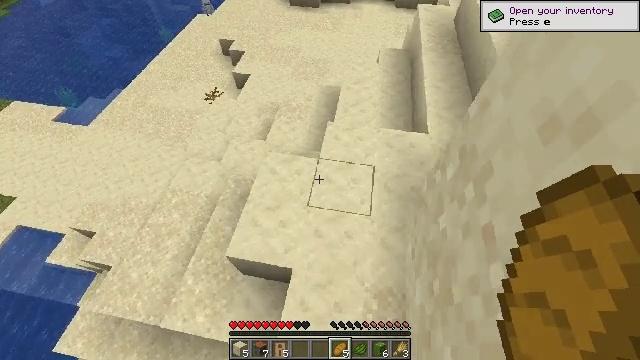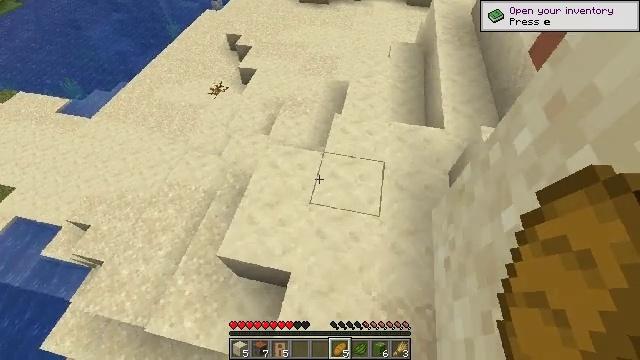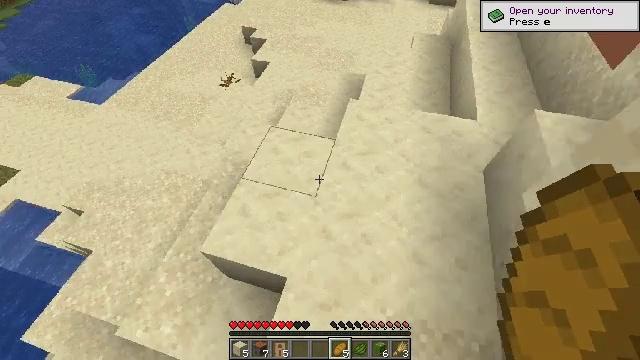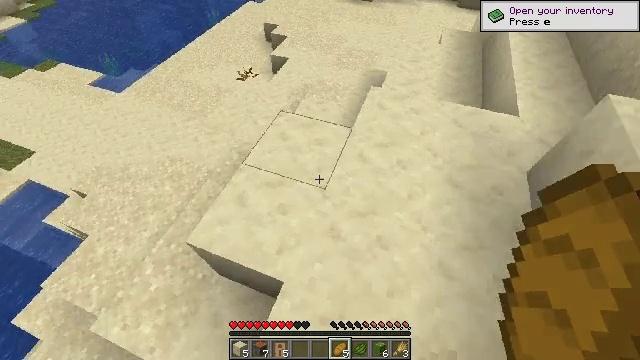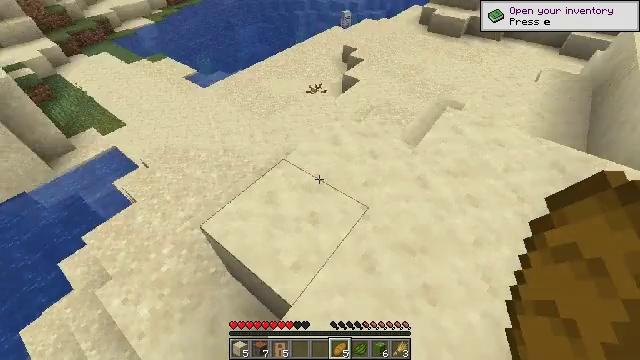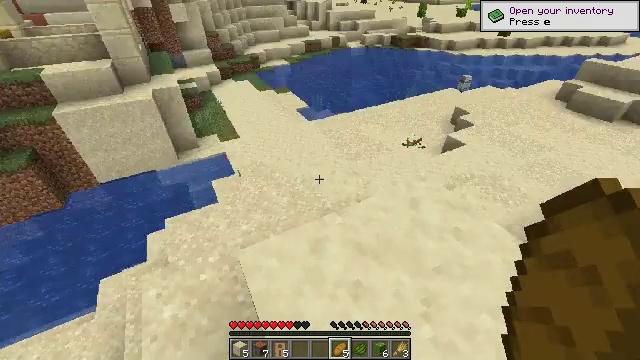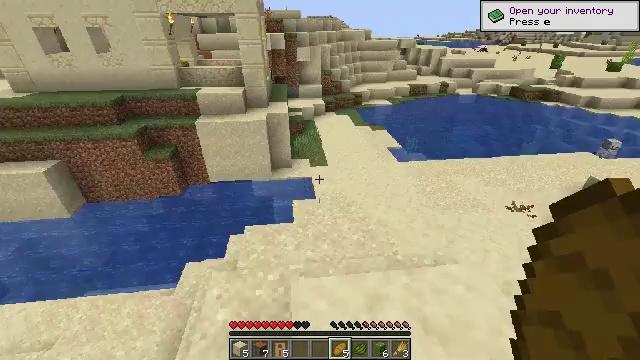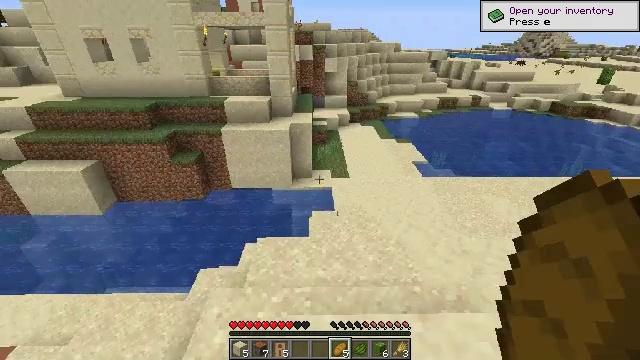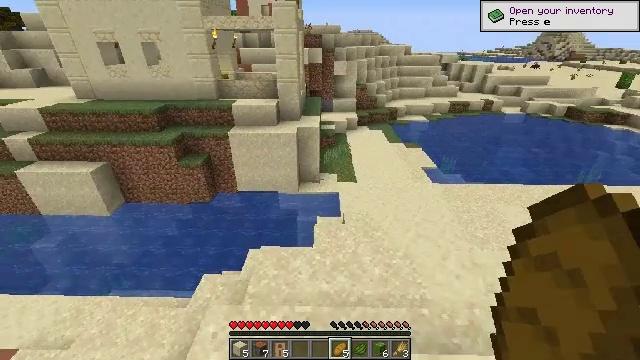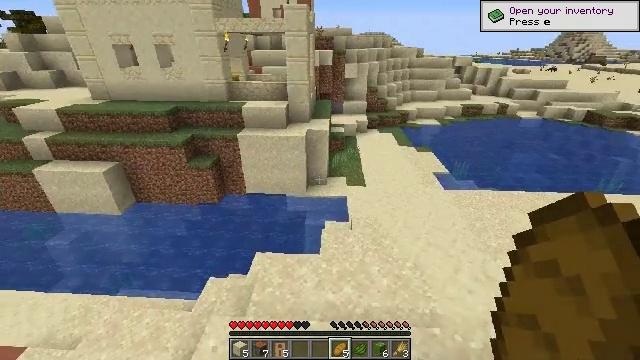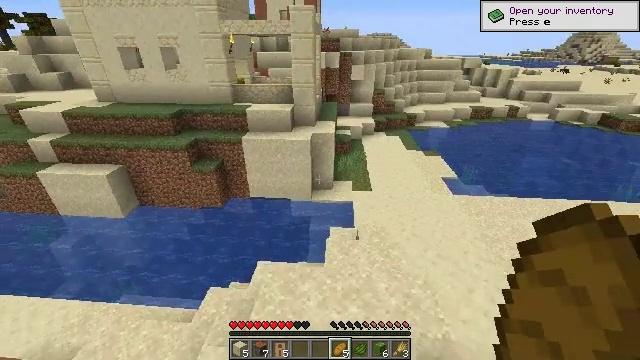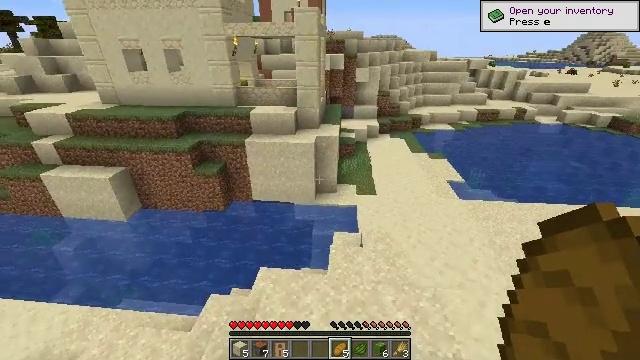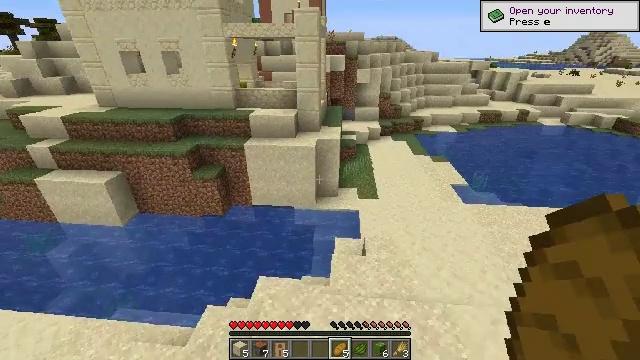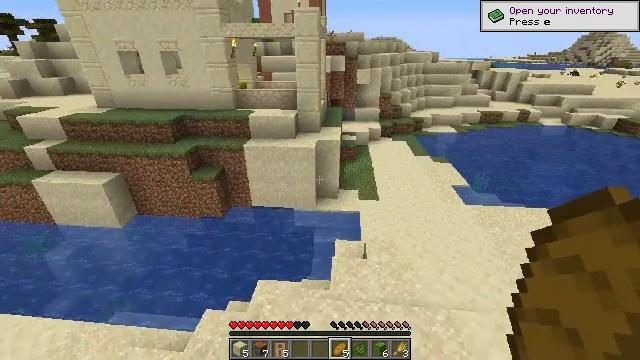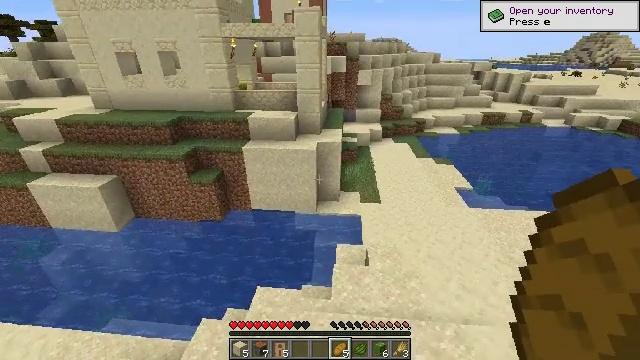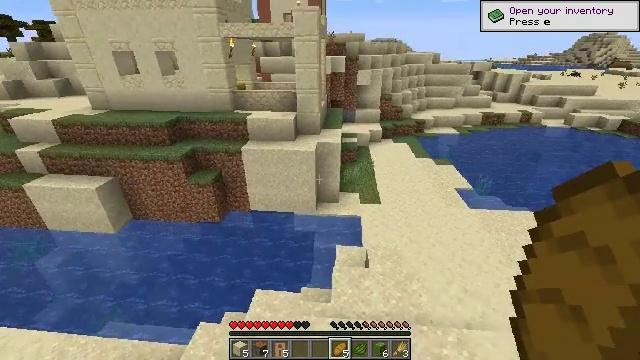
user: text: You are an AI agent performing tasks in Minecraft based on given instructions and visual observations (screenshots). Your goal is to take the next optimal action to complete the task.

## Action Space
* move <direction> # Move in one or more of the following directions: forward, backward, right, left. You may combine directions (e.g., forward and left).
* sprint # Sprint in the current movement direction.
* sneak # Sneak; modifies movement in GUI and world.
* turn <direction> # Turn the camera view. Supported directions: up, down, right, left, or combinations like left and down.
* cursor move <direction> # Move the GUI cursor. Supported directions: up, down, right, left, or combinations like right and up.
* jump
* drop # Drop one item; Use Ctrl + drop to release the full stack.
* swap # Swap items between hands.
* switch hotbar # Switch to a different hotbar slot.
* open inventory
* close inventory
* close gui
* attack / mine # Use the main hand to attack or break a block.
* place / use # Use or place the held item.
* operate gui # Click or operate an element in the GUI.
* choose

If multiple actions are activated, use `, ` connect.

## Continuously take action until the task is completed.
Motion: motion action
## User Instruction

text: Break the lime bed to pick it up.
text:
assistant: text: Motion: move forward, turn left
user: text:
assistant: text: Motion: move forward, turn left
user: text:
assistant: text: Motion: move forward, turn left and up
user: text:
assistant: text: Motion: move forward, turn left and up
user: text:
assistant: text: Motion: move forward, turn left and up
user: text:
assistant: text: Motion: move forward, turn left and up
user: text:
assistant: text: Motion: move forward, turn left and up
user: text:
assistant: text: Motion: move forward, turn left
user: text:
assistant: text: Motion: move forward, turn left
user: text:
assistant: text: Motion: move forward, turn left
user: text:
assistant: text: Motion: move forward
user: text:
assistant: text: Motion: move forward
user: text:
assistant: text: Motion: move forward
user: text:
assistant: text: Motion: move forward
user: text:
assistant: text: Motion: move forward
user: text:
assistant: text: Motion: move forward and move right, turn right
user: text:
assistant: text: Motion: move forward and move right, turn right
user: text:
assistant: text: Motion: move forward and move right
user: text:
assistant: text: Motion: move forward and move right
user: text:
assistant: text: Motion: move forward and move right
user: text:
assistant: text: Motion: move forward and move right
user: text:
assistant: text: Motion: move forward and move right
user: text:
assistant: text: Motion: move forward and move right
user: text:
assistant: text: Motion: move forward and move right
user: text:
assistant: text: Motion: move forward and move right
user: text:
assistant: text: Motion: move forward and move right
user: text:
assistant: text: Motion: move forward and move right
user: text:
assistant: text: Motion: move forward and move right
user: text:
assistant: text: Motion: move forward and move right
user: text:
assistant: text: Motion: move forward and move right